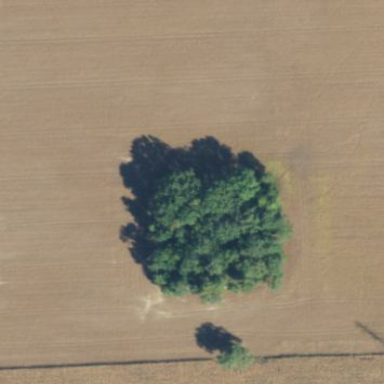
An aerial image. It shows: Beautiful woodland area.